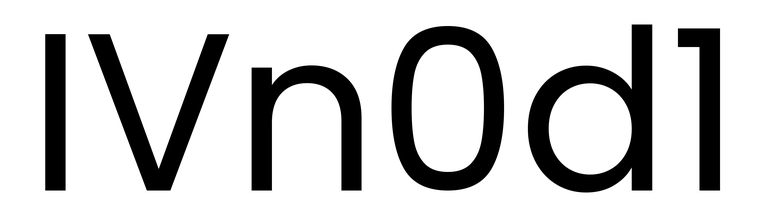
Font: Poppins-Regular